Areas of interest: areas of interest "Basketball Arena"
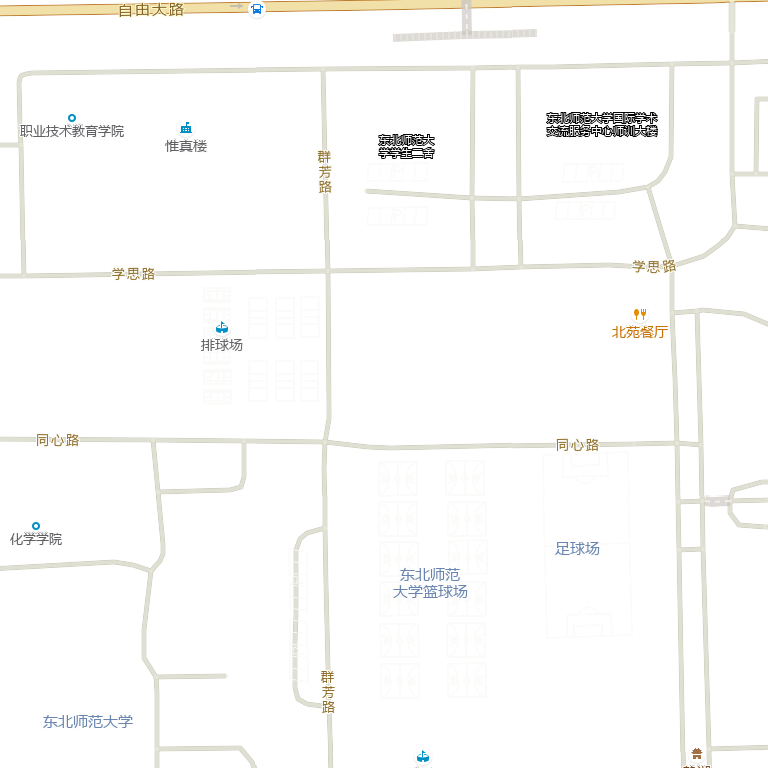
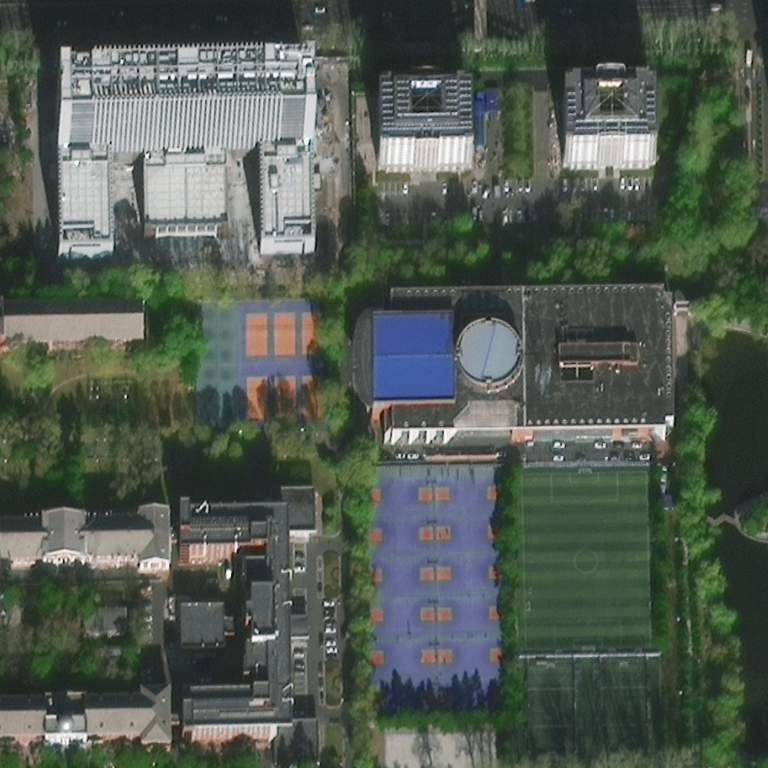